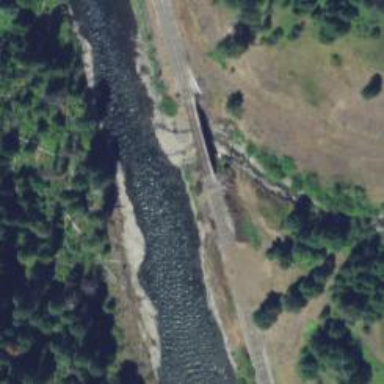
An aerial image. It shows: There is bridge in the image.